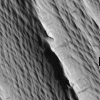
Atmospheric dust classification: not_dusty